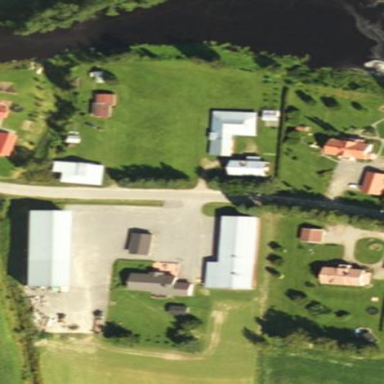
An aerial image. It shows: Farmyard area.